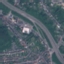
Land use / land cover: Highway